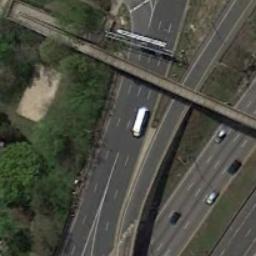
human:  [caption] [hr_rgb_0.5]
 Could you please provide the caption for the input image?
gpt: The overpass is next to some trees .

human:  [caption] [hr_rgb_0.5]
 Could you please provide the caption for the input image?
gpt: There are two overpasses and three lakes in this area .

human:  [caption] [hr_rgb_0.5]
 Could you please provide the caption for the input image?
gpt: The overpass is over the roads on the green space .

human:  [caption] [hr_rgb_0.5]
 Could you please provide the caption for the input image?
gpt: There are many trees beside the overpass .

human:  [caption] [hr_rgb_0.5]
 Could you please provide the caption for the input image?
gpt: There are some green trees and lawns beside the overpass .